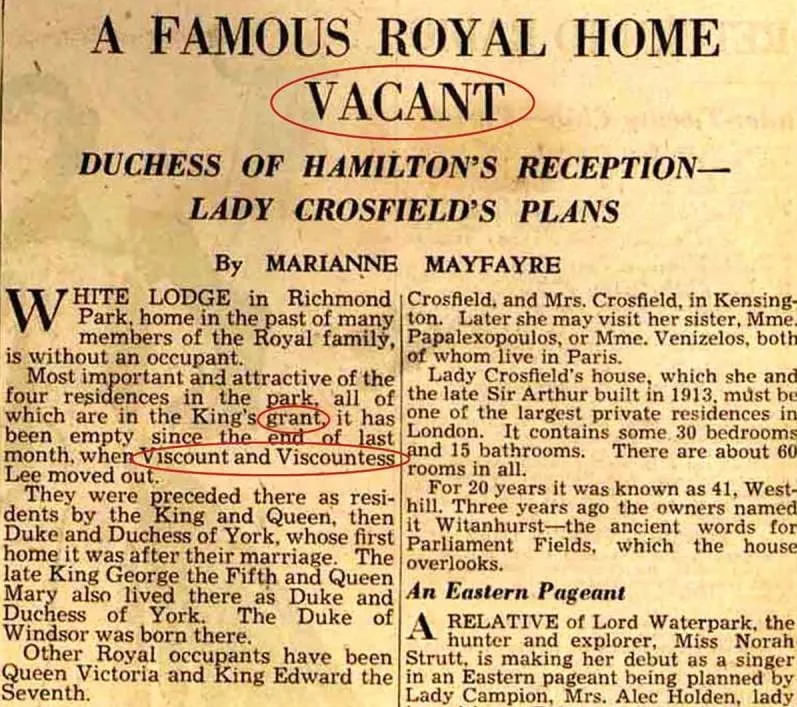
Newspaper passage for reading aloud. Words on which the patient made regularization errors are circled in red. [To view this figure in color, please see the online version of this Journal. ].
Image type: chart (chart)